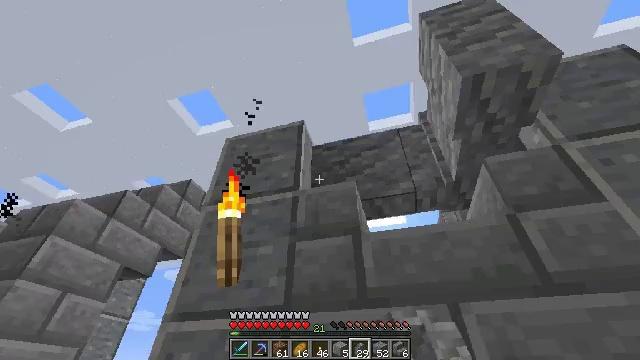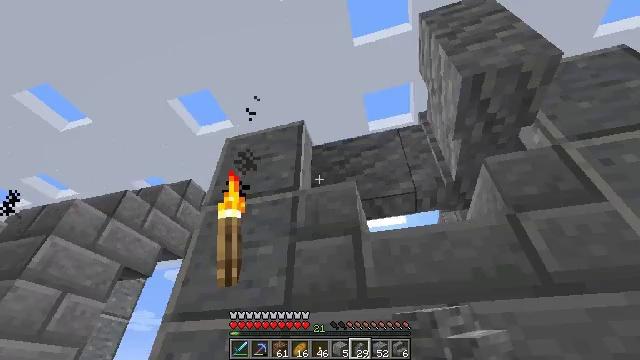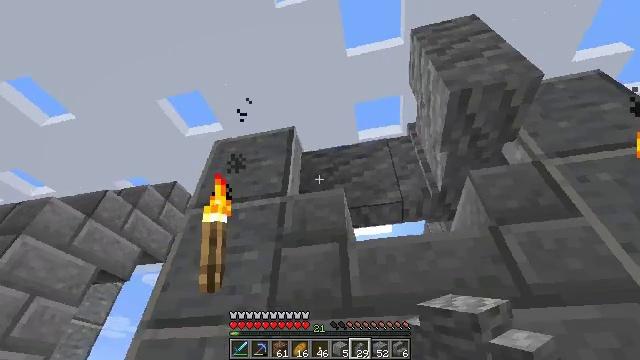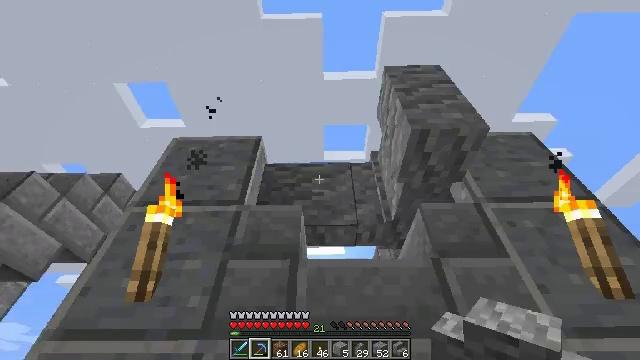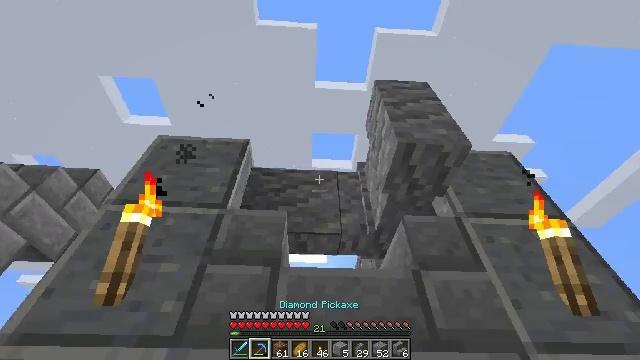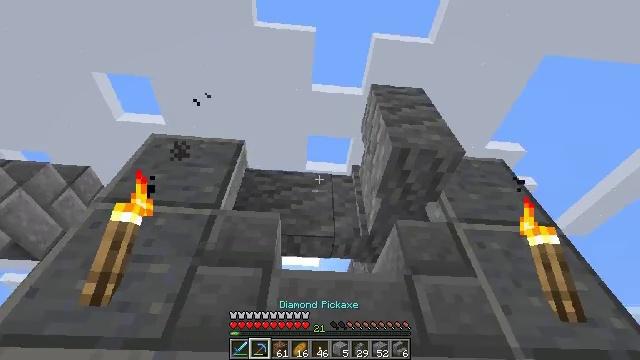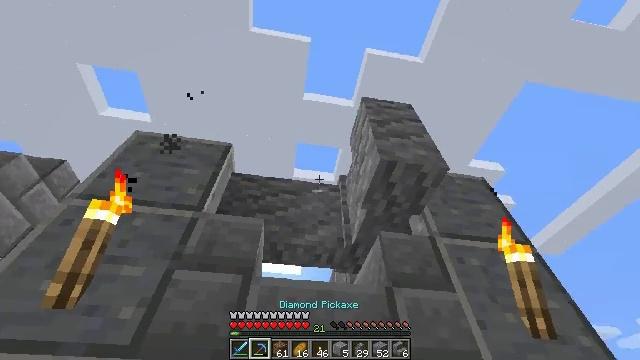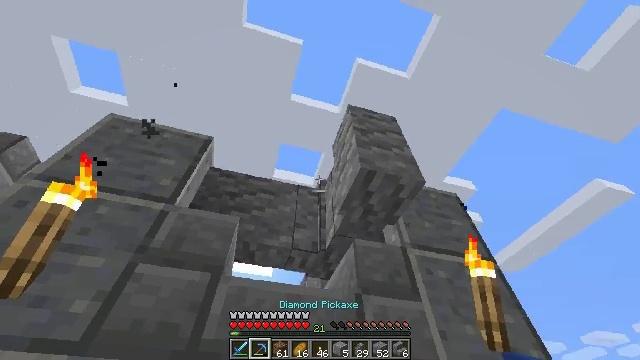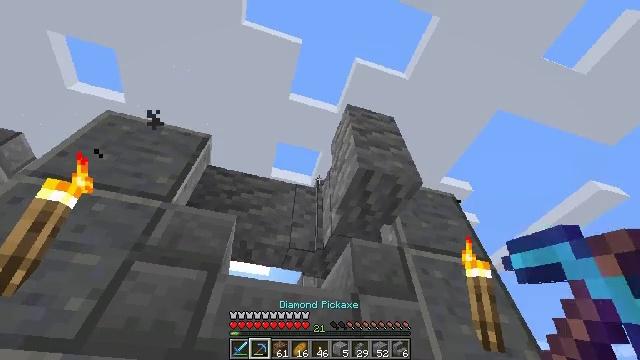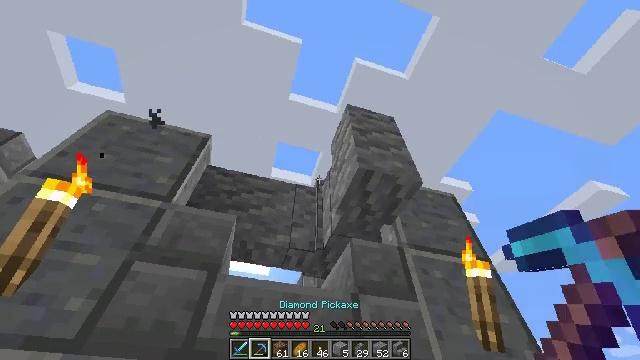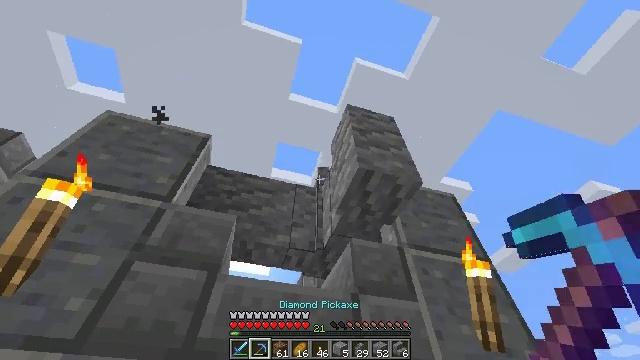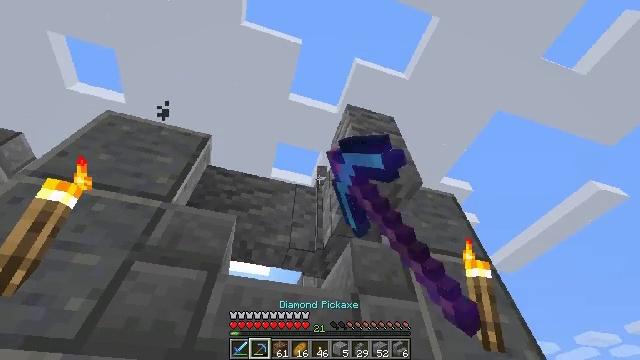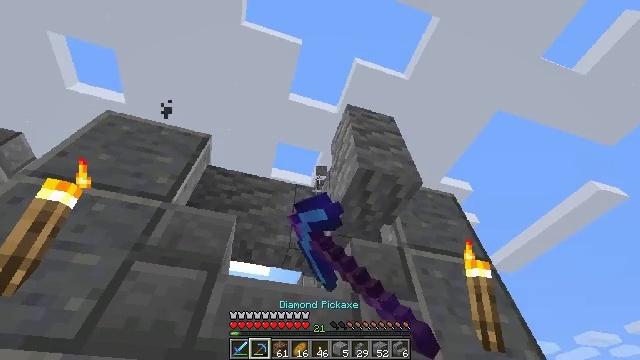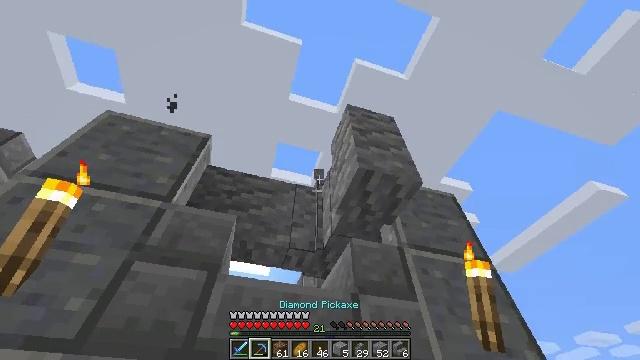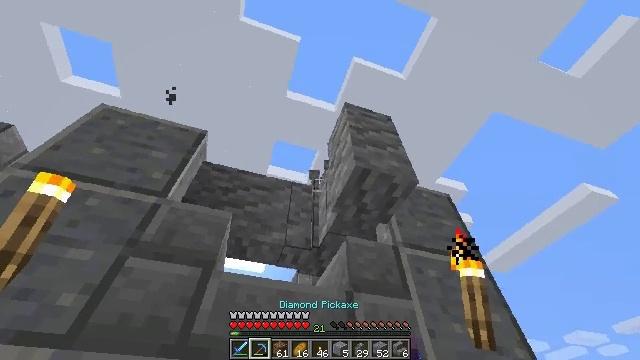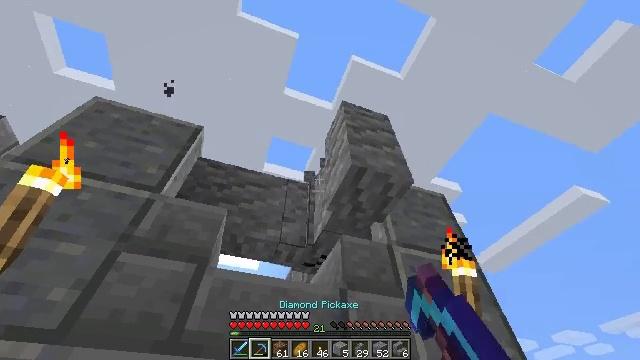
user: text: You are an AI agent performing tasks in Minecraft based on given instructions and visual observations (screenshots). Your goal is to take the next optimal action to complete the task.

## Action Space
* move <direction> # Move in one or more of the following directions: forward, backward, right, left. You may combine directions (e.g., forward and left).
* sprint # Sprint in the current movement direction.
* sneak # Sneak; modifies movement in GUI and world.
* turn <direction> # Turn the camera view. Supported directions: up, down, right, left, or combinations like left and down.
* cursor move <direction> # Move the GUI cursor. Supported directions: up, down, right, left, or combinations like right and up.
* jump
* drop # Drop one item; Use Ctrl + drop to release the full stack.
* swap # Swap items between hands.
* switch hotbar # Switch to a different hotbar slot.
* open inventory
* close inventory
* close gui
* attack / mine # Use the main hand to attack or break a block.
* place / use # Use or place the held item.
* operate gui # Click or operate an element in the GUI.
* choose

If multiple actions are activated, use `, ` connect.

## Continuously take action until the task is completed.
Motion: motion action
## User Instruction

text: Attack the andesite wall to dismantle it.
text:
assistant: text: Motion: no_op
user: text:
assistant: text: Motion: turn right and up
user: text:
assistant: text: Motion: turn right and up, switch to hotbar 2
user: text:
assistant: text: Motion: turn right and up, switch to hotbar 2
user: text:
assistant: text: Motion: turn right, switch to hotbar 2
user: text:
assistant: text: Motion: turn right and up
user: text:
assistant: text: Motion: turn right
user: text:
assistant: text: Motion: no_op
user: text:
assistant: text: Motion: no_op
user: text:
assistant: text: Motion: attack / mine
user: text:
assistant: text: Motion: attack / mine
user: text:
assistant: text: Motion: attack / mine
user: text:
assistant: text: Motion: attack / mine
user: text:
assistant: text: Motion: turn right, attack / mine
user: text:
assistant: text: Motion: turn right, attack / mine
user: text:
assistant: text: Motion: turn right, attack / mine
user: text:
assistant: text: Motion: attack / mine
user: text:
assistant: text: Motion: attack / mine
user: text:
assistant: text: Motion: attack / mine
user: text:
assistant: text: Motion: attack / mine
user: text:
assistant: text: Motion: attack / mine
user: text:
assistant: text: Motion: attack / mine
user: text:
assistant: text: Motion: attack / mine
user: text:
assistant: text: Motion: attack / mine
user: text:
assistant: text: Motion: attack / mine
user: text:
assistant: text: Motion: attack / mine
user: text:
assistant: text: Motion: attack / mine
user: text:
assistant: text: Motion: attack / mine
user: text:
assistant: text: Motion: move forward
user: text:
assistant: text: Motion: move forward, turn down